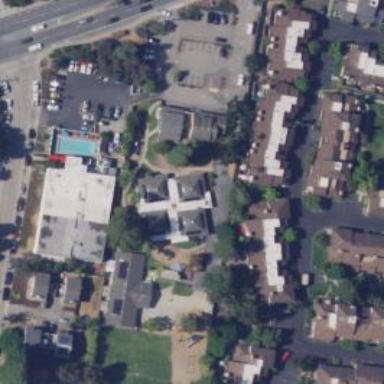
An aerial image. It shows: Public facility used as school.